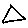
Label: triangle